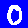
Digit: 0